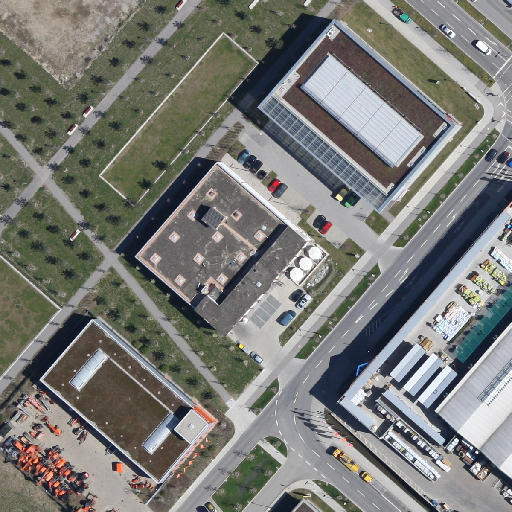
Referring expression: light-duty vehicle driving on the road